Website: apple
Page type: address-validator
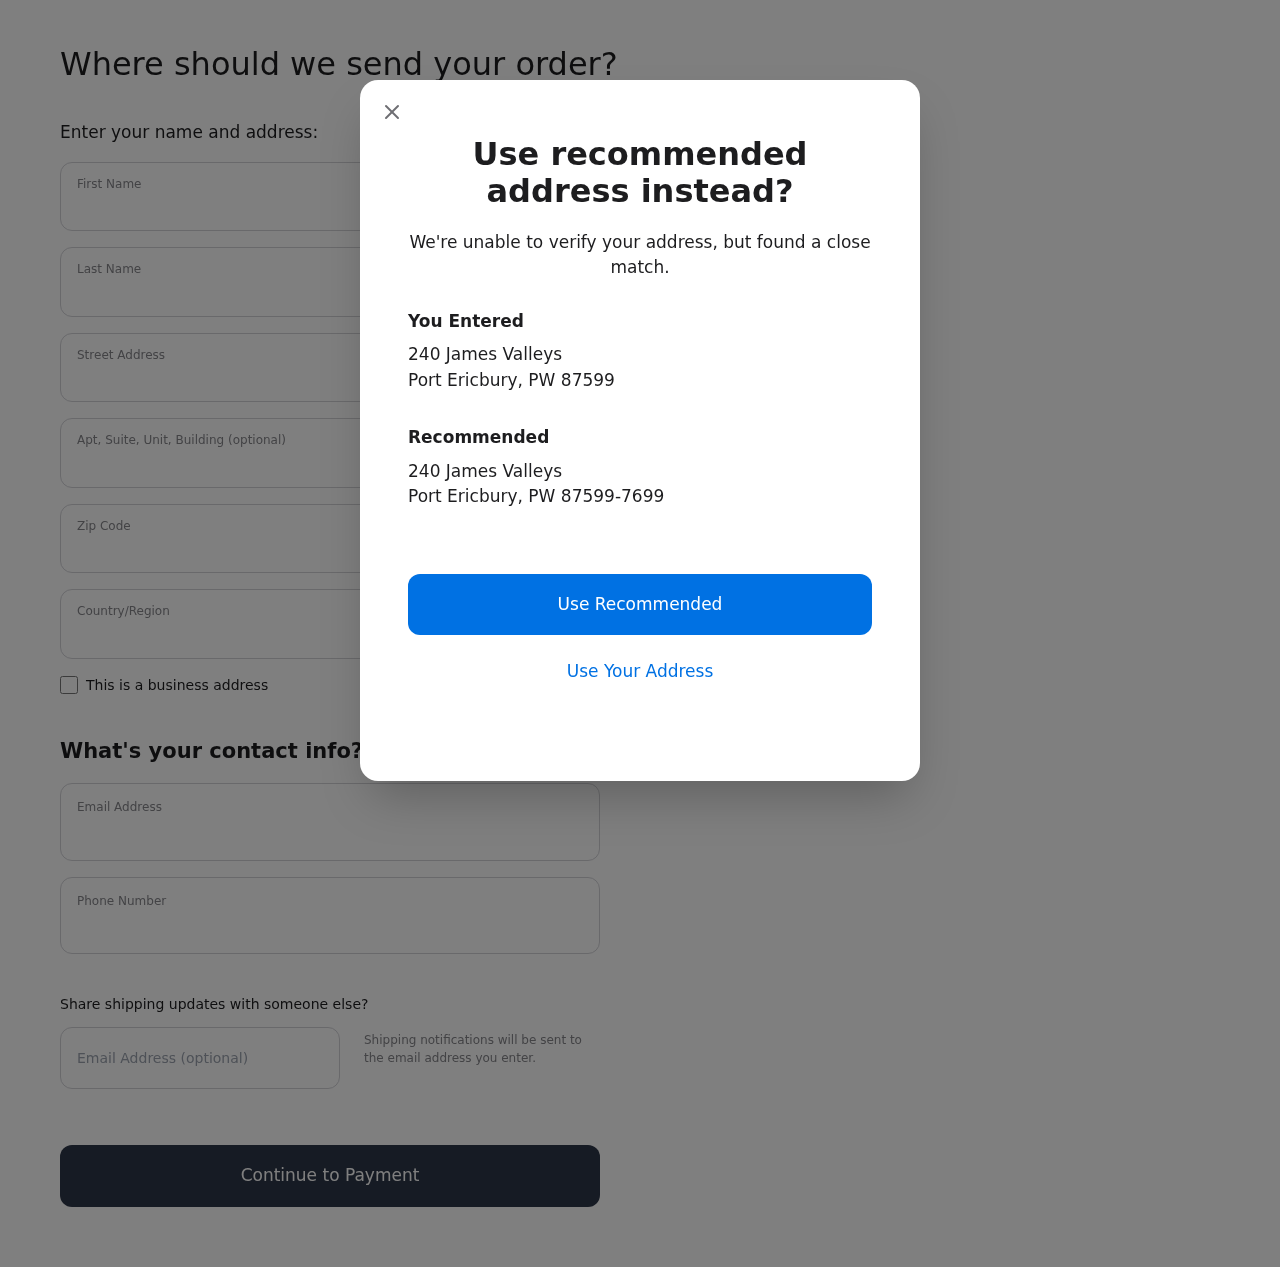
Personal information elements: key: PII_CITY
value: Port Ericbury
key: PII_COUNTRY
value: United States
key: PII_EMAIL
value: judith.dunn@yahoo.com
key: PII_FIRSTNAME
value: Judith
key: PII_GIFT_EMAIL
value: edavis@gmail.com
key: PII_LASTNAME
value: Dunn
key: PII_PHONE
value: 7622387887
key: PII_POSTCODE
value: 87599
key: PII_POSTCODE_FULL
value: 87599-7699
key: PII_STATE_ABBR
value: PW
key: PII_STREET
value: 240 James Valleys
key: PII_STREET2
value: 240 James Valleys
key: PII_STREET2
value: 021 Lowe Creek Suite 803
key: PII_CITY2
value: Port Ericbury
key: PII_STATE_ABBR2
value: PW